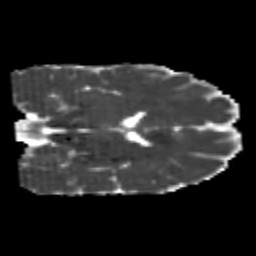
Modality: MD
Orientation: coronal
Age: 22
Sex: male
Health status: healthy
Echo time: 0.074 s